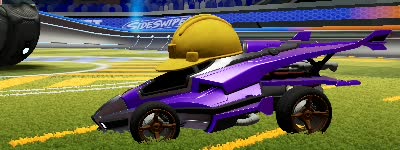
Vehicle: aftershock